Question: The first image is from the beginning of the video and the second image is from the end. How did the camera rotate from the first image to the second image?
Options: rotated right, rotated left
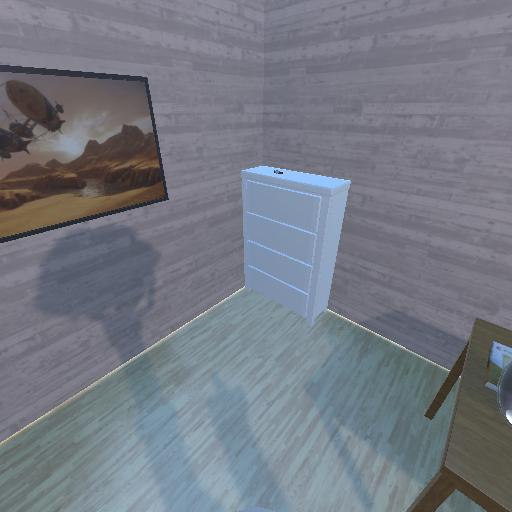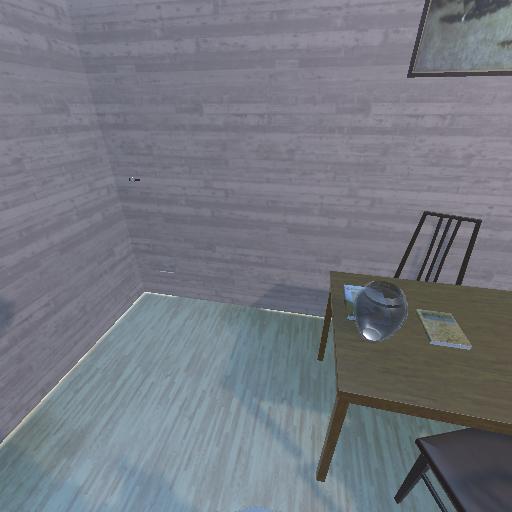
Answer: rotated right